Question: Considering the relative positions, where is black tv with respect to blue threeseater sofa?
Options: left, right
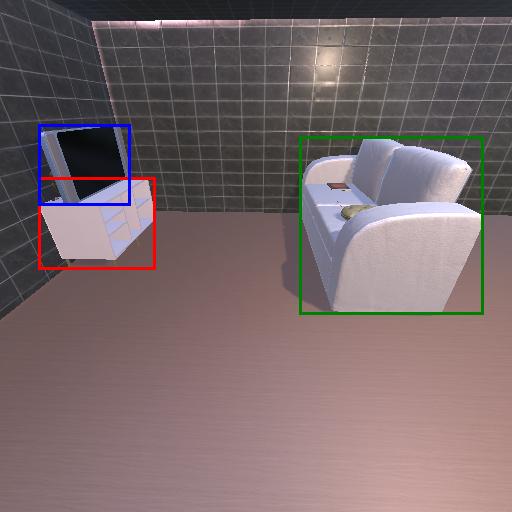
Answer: left